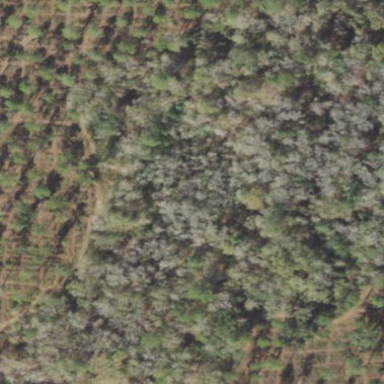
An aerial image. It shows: Mixed leaf woodland.